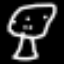
Label: mushroom